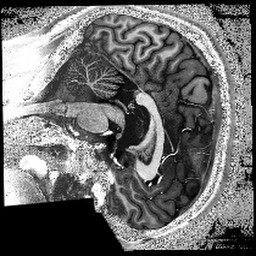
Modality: T1w
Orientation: sagittal